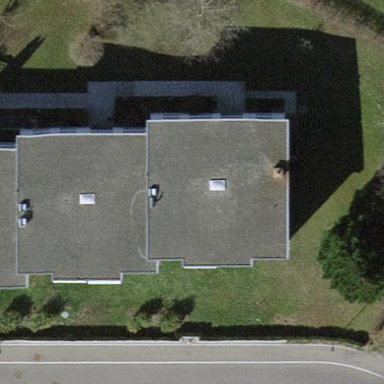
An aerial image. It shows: Terrace building.